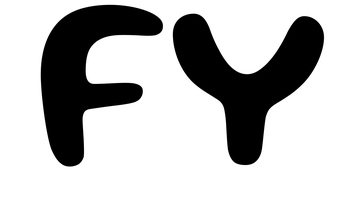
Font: Gluten_Medium